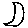
Label: moon